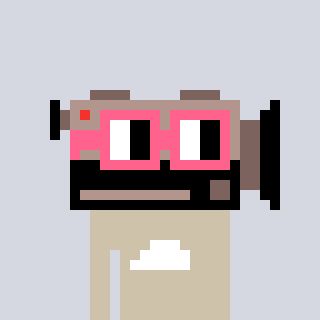
a pixel art character with square pink glasses, a camcorder-shaped head and a bege-colored body on a cool background